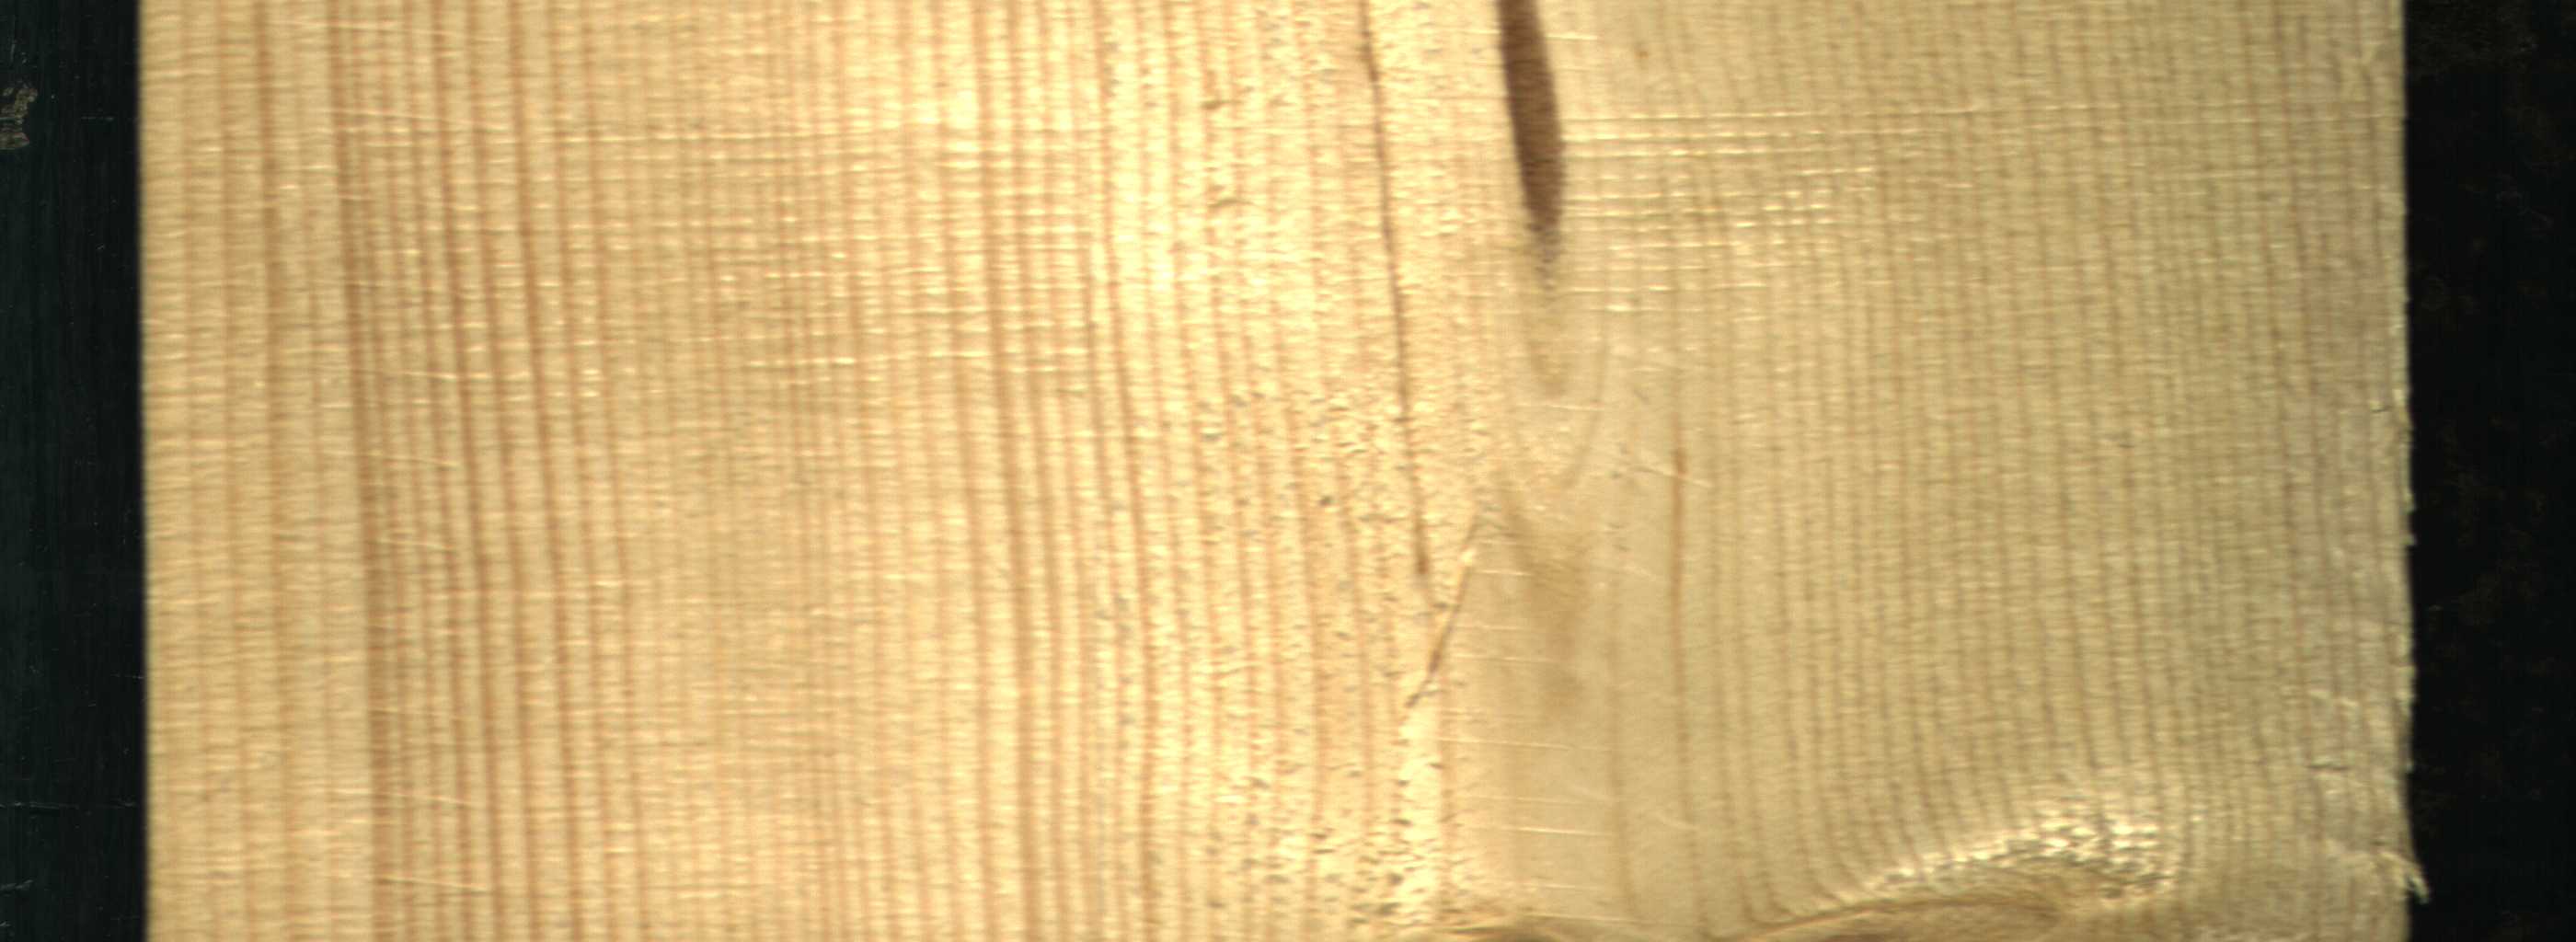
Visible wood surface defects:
Marrow
Live_Knot
Live_Knot